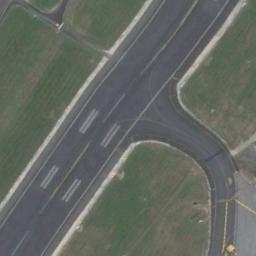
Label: runway